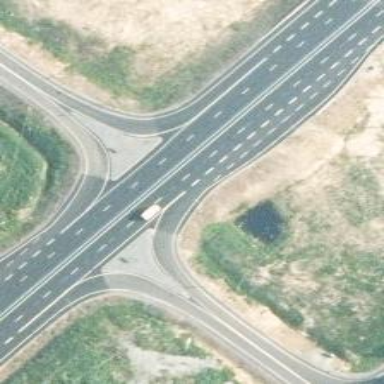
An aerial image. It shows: Trunk link highway.